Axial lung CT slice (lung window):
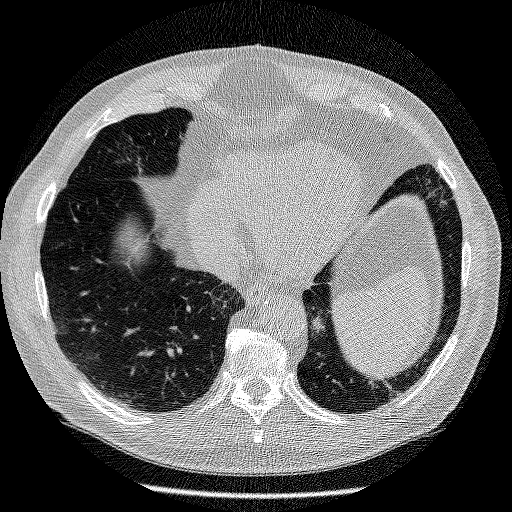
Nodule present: no